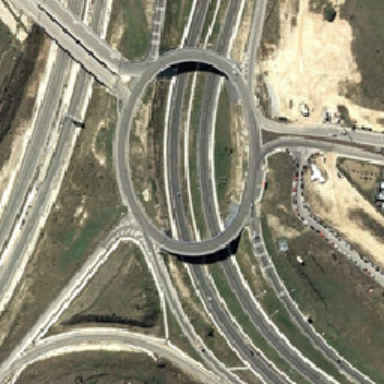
The viaduct forms an ellipse on a curved road .